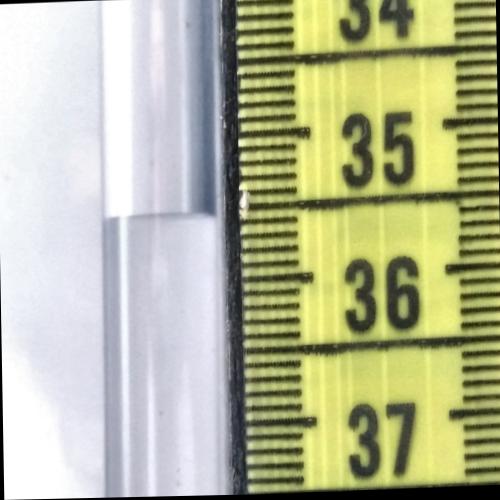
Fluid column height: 35.5 cm